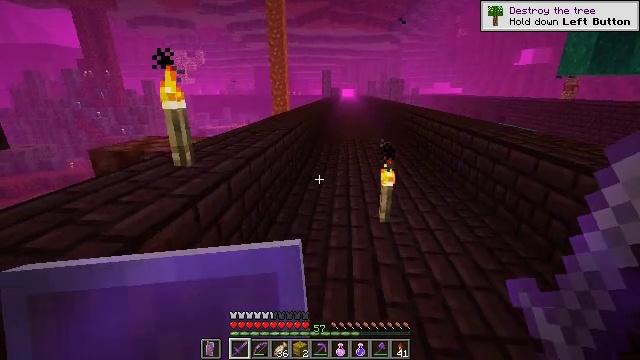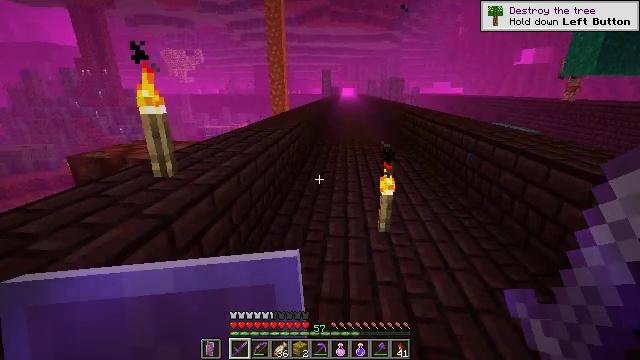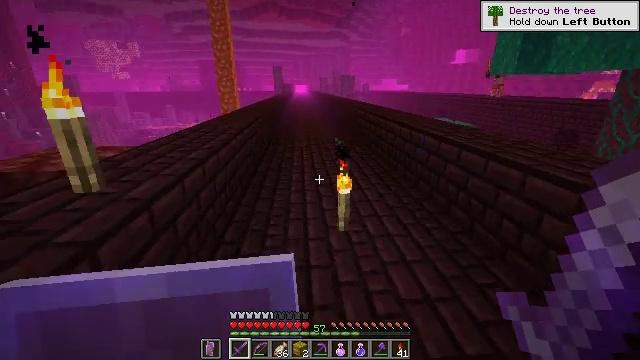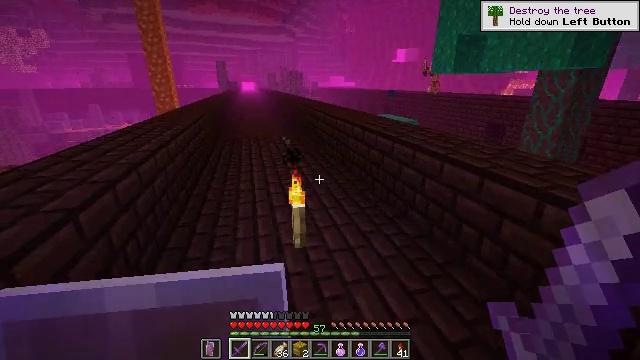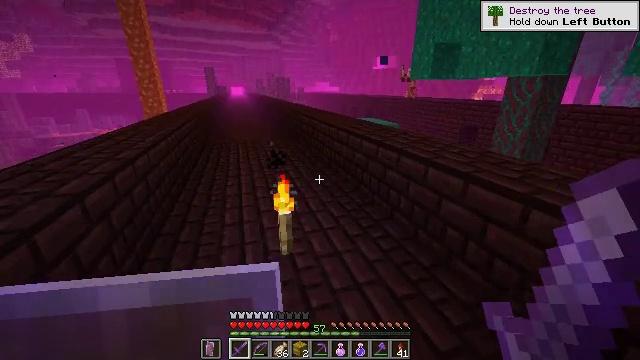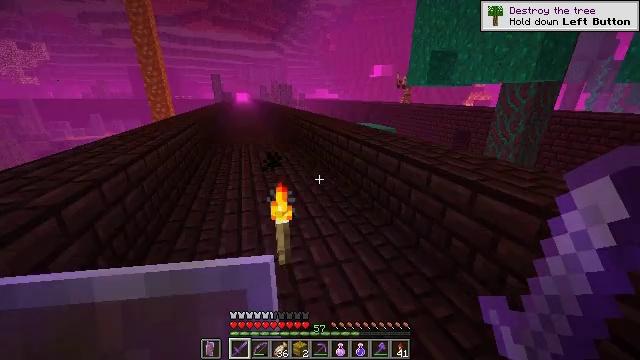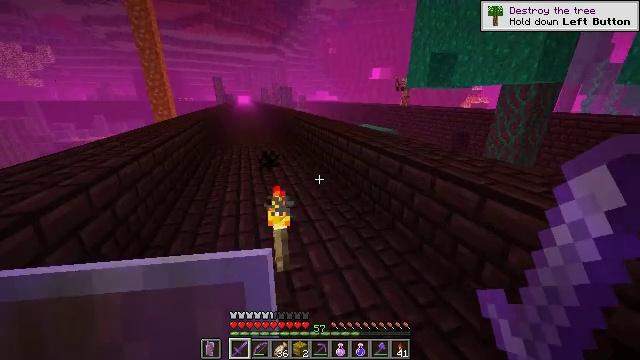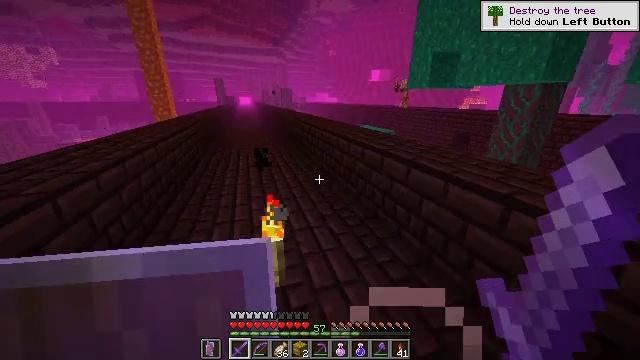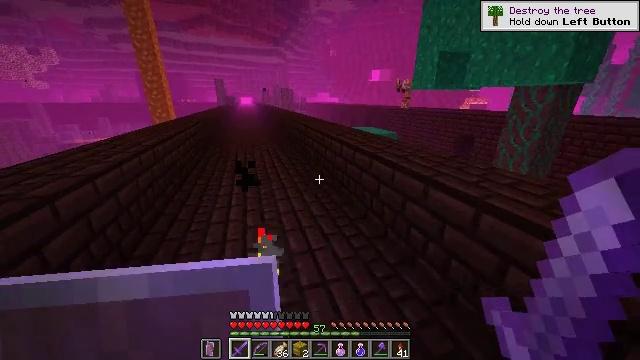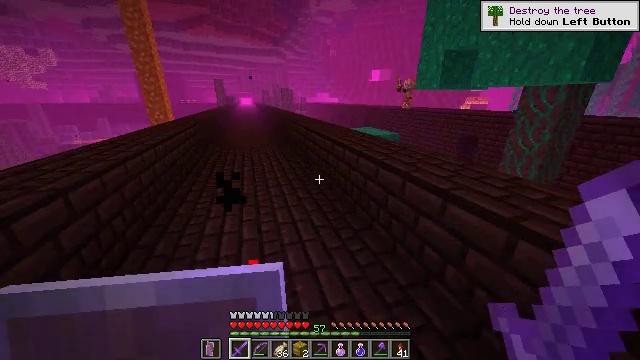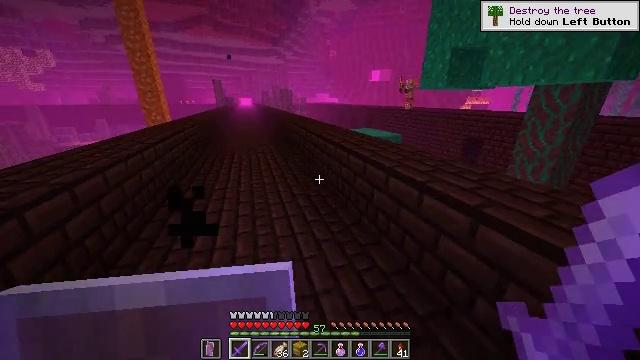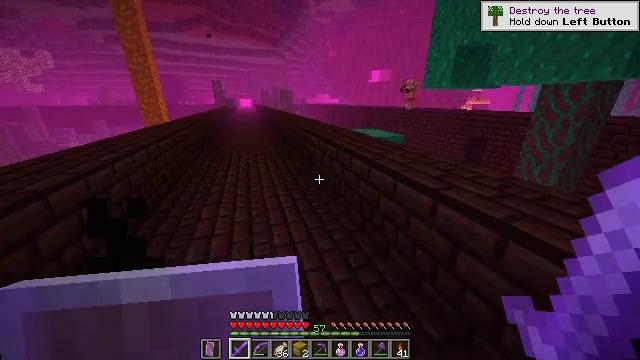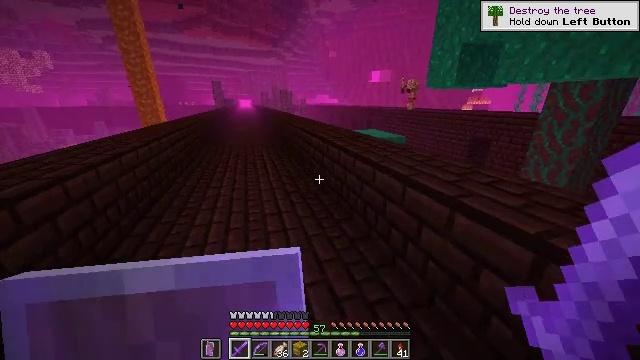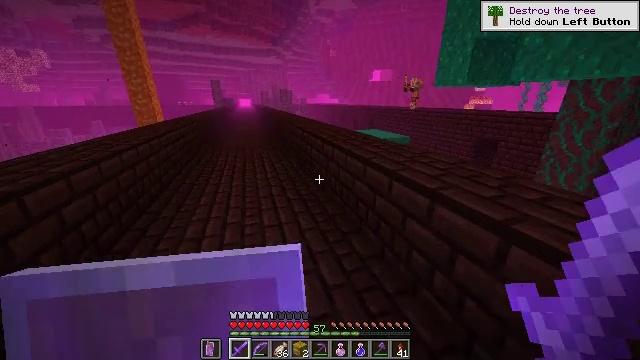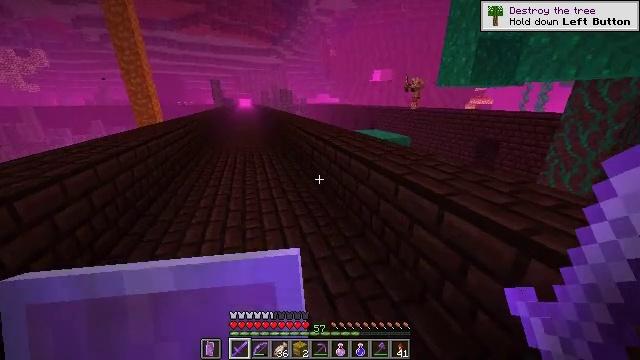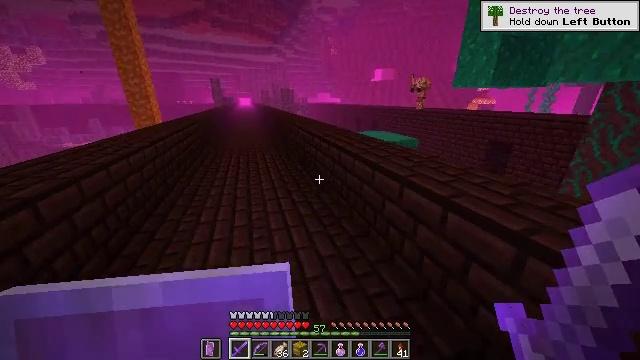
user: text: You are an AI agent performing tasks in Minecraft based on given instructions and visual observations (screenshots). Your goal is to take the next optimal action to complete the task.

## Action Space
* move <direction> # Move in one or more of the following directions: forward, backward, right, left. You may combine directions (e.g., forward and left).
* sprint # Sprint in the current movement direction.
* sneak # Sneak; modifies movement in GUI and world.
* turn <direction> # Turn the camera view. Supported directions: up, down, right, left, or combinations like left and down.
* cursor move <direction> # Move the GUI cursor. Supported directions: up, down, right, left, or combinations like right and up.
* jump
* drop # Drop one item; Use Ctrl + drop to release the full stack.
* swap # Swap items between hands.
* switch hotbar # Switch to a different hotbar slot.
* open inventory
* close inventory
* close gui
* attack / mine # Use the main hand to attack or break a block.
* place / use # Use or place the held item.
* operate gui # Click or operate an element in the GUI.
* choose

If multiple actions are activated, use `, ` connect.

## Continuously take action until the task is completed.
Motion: motion action
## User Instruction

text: Hunt the magma cube.
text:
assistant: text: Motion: move forward
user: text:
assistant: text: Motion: move forward, turn right
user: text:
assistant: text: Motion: move forward, sprint, turn right
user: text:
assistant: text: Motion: move forward, sprint, turn right
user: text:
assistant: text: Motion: move forward, sprint
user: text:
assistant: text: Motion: move forward, sprint
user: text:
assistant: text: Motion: move forward, sprint
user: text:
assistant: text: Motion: move forward, sprint
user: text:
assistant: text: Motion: move forward, sprint
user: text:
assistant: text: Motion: move forward, sprint
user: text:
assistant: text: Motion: move forward, sprint
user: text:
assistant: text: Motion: move forward, sprint
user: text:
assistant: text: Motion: move forward and move left, sprint
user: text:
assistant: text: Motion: move forward and move left, sprint
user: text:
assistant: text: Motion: move forward and move left, sprint
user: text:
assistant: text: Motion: move forward and move left, sprint, turn right
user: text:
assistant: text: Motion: move forward and move left, sprint, turn right
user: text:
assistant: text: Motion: move forward and move left, sprint, turn right
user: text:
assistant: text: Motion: move forward and move left, sprint, turn right
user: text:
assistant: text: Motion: move forward and move left, sprint
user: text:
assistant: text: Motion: move forward and move left, sprint
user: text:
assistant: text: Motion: move forward and move left, sprint
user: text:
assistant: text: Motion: move forward and move left, sprint
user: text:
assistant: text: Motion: move forward and move left, sprint
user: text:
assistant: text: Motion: move forward and move left, sprint
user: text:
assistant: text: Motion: move forward and move left, sprint
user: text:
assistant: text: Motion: move forward and move left, sprint, turn right
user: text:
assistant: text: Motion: move forward and move left, sprint, turn right
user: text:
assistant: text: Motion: move forward and move left, sprint, turn right
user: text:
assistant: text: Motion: move forward and move left, sprint, turn right